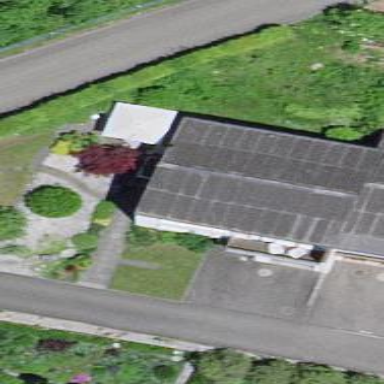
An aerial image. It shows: Semidetached house with gabled roof.